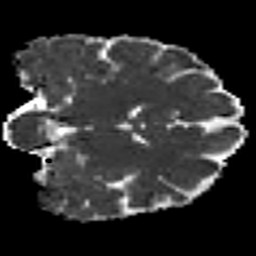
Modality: MD
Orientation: coronal
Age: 37
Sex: female
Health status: healthy
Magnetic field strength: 3 T
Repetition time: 8.4 s
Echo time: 0.0926 s